Question: I need to find a way to sum these columns into the lower row. I'm using VBA for an exercise but I don't seem to get it without relying on referencing to each cell.
The result should be an array in which each item is the sum of the values of the table's column and then print the array into the range shown in the picture.
What happens if the number of rows in the column changes?

This is the code I have tried:
'''
Sub cambios_combobox()
Dim librito As Worksheet
Dim celda As Range
Set librito = ActiveWorkbook.Sheets("Tabla Paquetes")
Set celda = Range("A40")
'Range("Table1[[#All],[Column1]]").Select
Select Case ComboBox1.Text
Case "Deco"
Range("eq_asis").Value = Application.Sum(librito.Range("Tabla2[Asistente fotografia]"))
Range("eq_asis").HorizontalAlignment = xlRight
...
'''
It goes like that, referencing every single cell in that row, summing values up. I figure there must be another way to do that without so much waste.
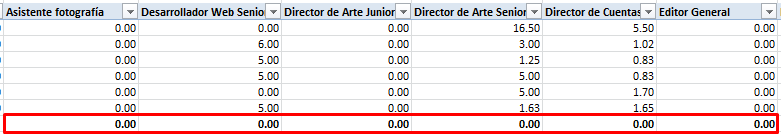
Answer: The following code will put the totals formulas in that row. It first shows the totals row and then applies a formula in it that sums all visible cells in the current column starting at row 2 (R2C) and ending with the cell right above the sum (R[-1]C). Excel might convert this R1C1 notation to A1 notation when it transfers the formula to the cells. Obviously change 'Sheet2!R1C2' to whatever other cell you are subtracting from the sum.
'''
Public Sub showTotalsMinusOtherCell()
Dim lst As ListObject
Dim ws As Worksheet
Set ws = ActiveSheet
Set lst = ws.ListObjects("Table1")
lst.ShowTotals = True
lst.TotalsRowRange.FormulaR1C1 = "=Subtotal(109,R2C:R[-1]C)-Sheet2!R1C1"
End Sub
'''